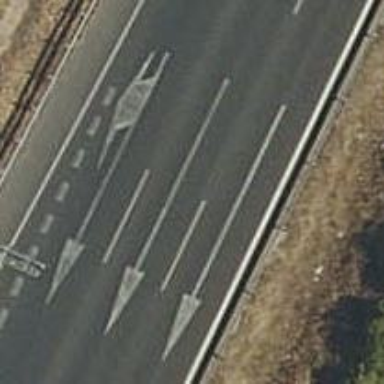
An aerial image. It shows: Motorway junction.